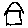
Label: house